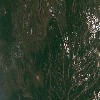
Label: land